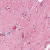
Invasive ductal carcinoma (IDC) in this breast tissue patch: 0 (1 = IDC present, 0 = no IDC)